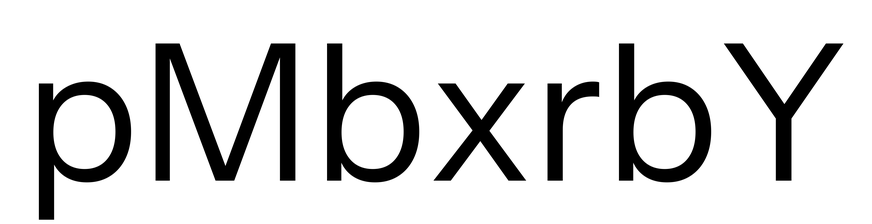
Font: InstrumentSans_Regular